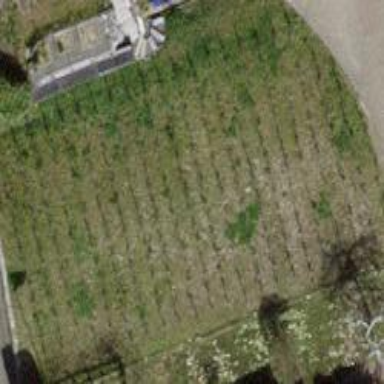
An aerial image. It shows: Vineyard.